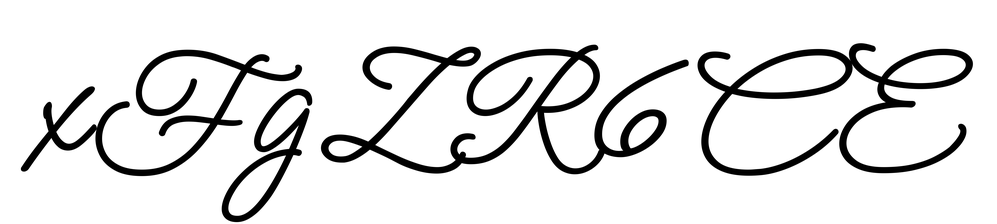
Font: MeowScript-Regular